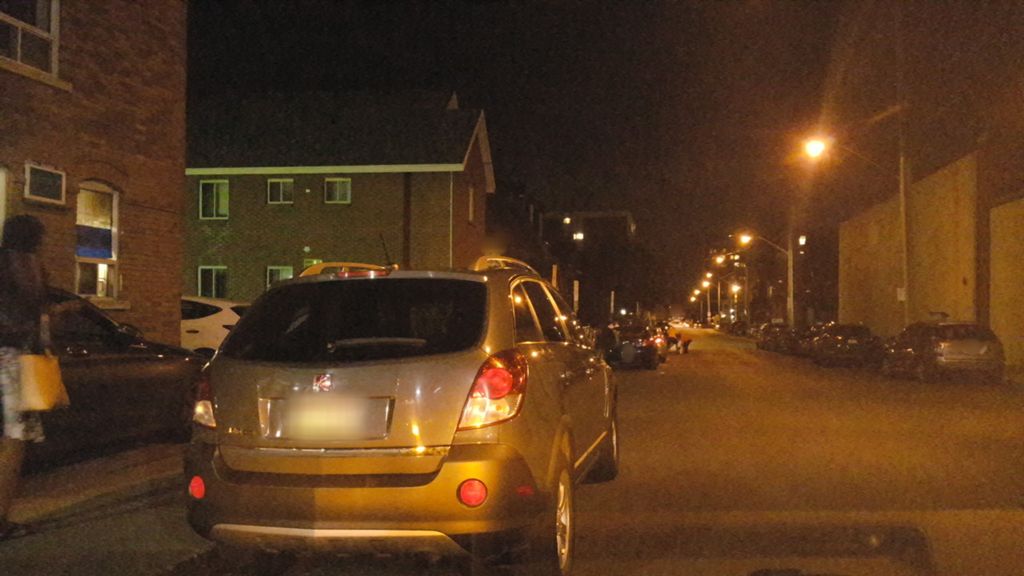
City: ottawa-gatineau